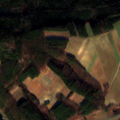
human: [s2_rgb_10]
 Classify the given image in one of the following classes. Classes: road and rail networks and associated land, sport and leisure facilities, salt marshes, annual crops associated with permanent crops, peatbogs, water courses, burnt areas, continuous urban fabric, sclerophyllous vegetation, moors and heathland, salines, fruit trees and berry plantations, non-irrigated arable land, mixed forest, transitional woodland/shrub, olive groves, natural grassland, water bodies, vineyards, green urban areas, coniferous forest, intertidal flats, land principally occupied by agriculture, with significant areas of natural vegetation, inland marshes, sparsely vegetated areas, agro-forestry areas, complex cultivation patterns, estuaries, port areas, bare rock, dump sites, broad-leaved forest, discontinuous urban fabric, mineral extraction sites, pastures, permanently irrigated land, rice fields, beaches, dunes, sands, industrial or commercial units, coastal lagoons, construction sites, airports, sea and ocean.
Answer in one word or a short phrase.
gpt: non-irrigated arable land, coniferous forest, mixed forest